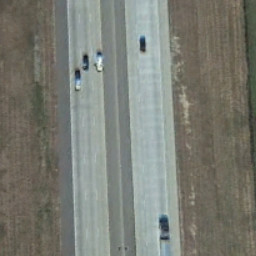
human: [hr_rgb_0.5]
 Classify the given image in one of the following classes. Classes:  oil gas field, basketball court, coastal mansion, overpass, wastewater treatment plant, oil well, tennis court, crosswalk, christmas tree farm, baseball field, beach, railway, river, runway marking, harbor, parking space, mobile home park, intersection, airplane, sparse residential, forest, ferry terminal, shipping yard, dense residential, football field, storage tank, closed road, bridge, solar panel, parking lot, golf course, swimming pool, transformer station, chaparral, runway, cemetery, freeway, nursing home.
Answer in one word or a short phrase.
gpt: freeway